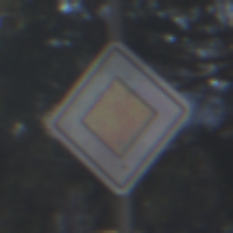
Verkehrszeichen: Vorfahrtsstrasse
Umgebung: Outdoor, Special
Tageszeit: MorningAfternoon
Wetter: Clear
Licht: Natural
Jahreszeit: Winter
Kontrast: HighContrast